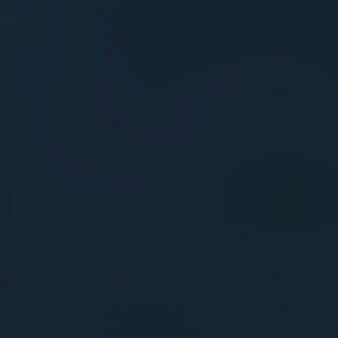
Label: other